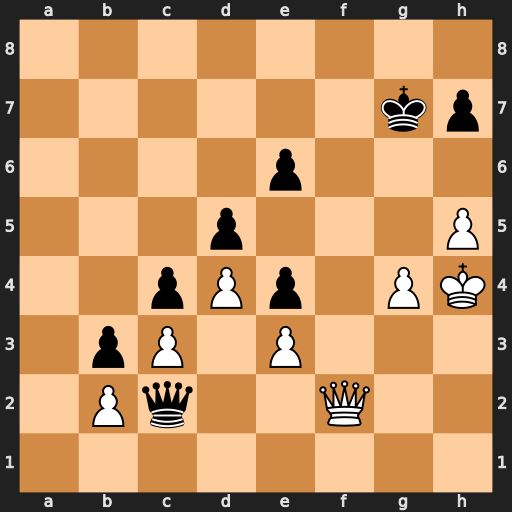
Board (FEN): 8/6kp/4p3/3p3P/2pPp1PK/1pP1P3/1Pq2Q2/8
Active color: w
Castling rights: -
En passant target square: -
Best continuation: h6+ Kg6 Qf4 Qd2 Qg5+